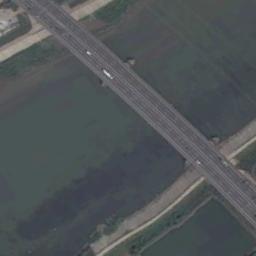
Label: bridge